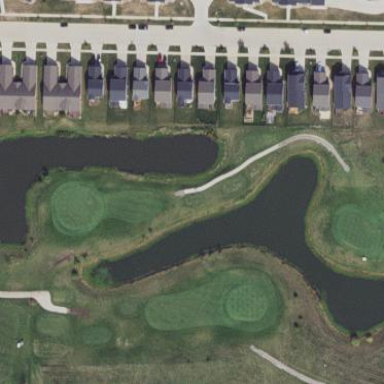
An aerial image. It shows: Scenic view of water hazard on golf course. The natural water feature adds beauty to the landscape.